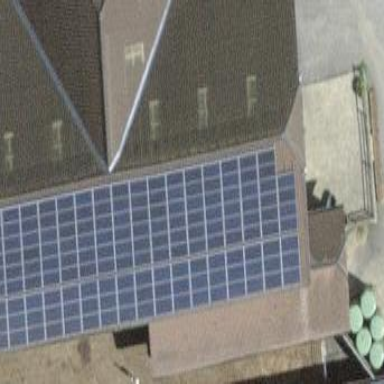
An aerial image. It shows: Solar photovoltaic panel generator.